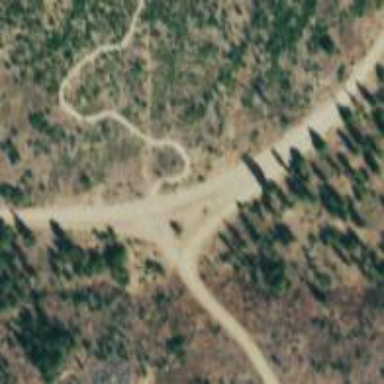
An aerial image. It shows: Backcountry cycleway for cycling.